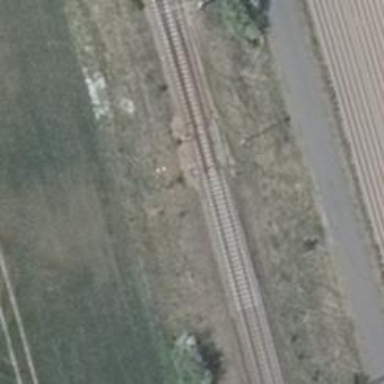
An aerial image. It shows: Railway switch.